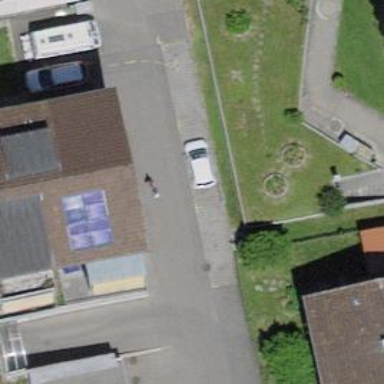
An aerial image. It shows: Street cabinet meant for power infrastructure.